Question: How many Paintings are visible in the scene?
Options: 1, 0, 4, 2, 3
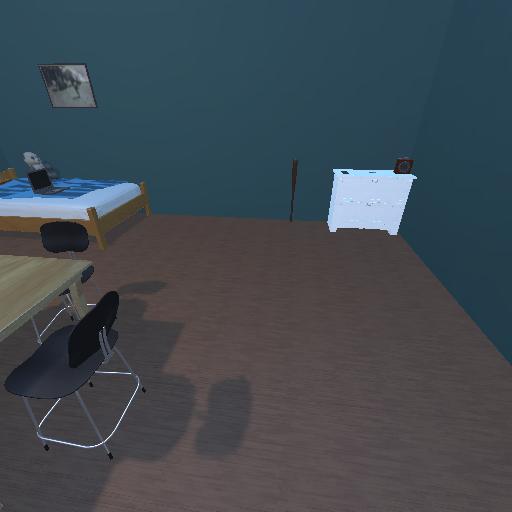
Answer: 1